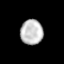
Tissue: lung
Cell type: T cells
Senescence score: 0.2115
Nuclear area (px): 557
Mean DAPI intensity: 188.885